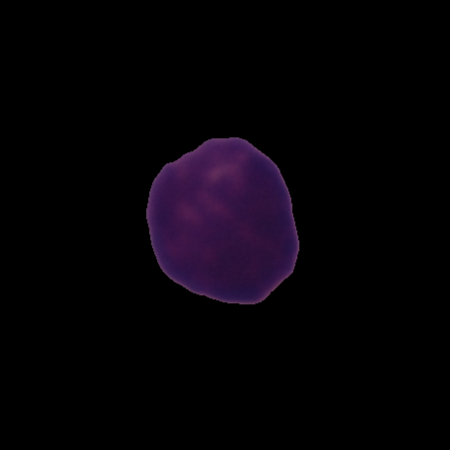
Label: healthy